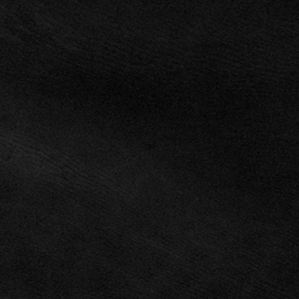
Label: frost